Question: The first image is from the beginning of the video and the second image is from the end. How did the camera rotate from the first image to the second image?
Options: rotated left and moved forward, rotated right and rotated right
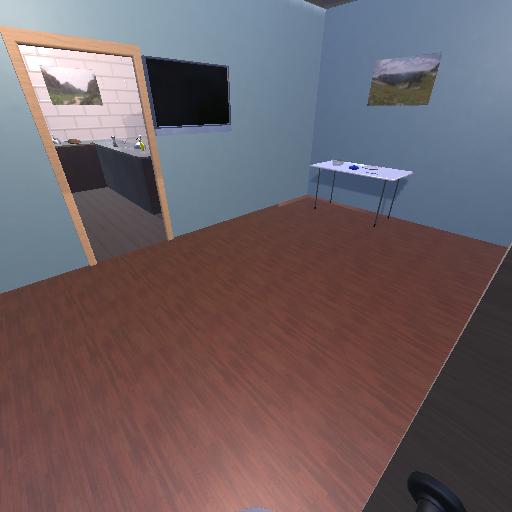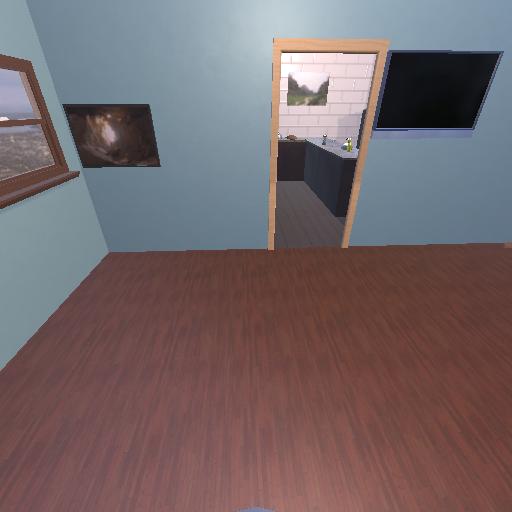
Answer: rotated left and moved forward